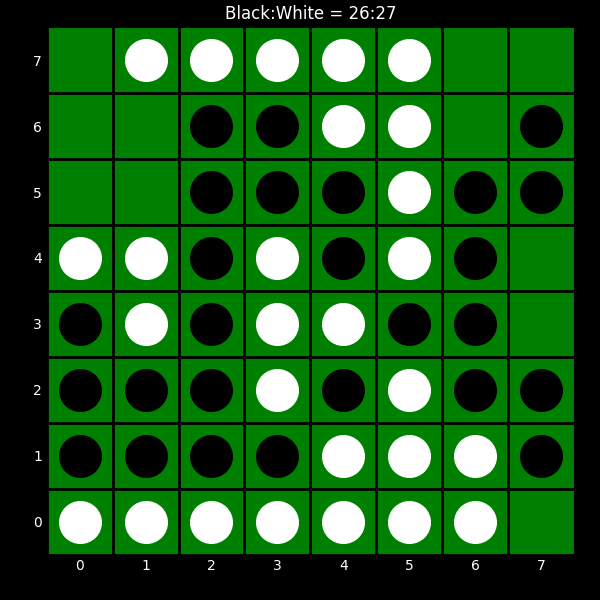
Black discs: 26
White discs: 27